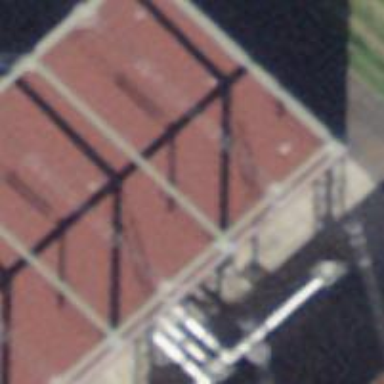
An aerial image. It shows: Terminal designed for power.